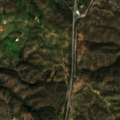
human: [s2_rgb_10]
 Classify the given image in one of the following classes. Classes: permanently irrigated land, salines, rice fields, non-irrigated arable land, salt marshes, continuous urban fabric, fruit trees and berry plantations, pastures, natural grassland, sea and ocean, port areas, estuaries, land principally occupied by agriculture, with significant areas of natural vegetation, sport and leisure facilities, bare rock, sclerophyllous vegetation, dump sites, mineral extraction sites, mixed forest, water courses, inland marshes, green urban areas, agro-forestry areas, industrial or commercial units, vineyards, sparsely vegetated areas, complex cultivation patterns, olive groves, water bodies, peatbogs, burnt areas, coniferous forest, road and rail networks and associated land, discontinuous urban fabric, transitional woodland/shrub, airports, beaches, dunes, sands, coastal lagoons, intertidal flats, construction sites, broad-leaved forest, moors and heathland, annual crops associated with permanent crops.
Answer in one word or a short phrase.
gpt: agro-forestry areas, broad-leaved forest